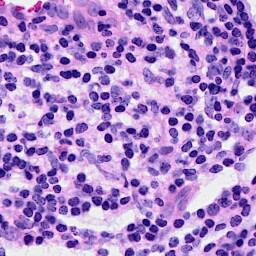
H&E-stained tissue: Breast